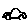
Label: car